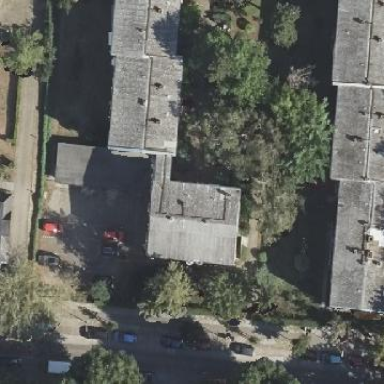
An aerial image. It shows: Gabled roof on residential building.